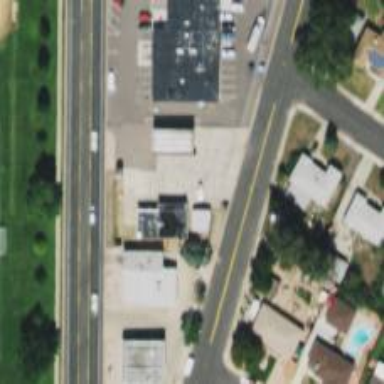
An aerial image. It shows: Convenience shop.